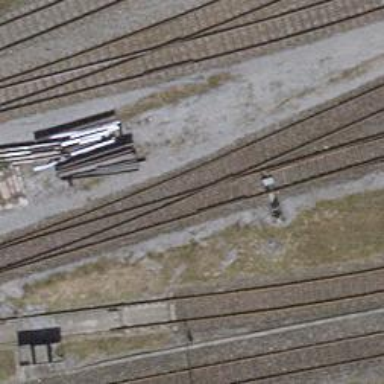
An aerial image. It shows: Railway yard used for servicing trains.